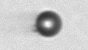
Label: bead